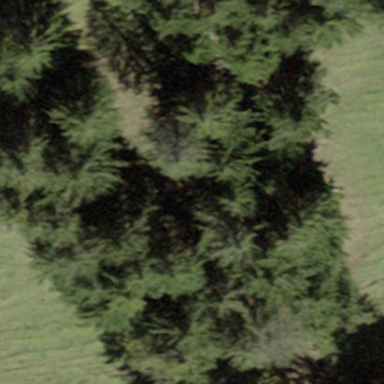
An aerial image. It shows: Forest area.